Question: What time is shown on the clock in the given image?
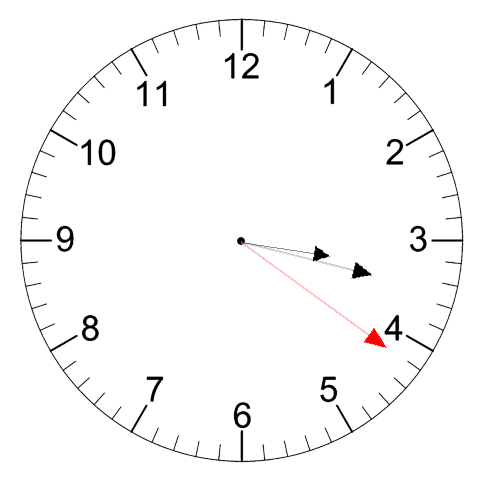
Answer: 03:17:21